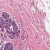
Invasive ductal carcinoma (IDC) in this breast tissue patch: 0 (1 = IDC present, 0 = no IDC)